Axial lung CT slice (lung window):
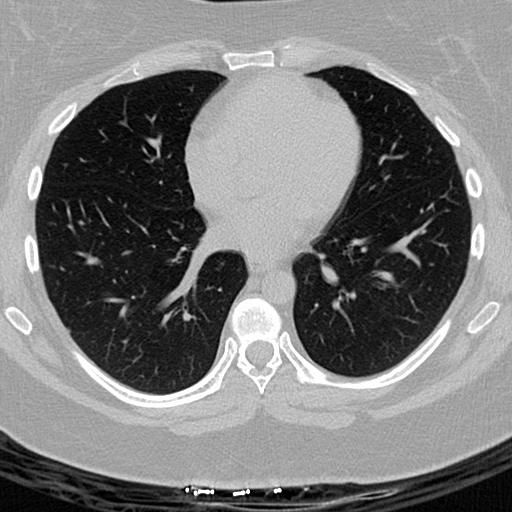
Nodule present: no